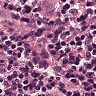
Metastatic tissue present: yes